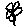
Label: flower